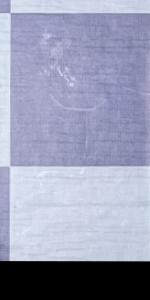
Label: Empty